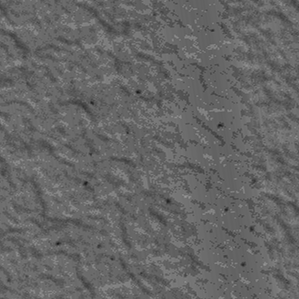
Label: frost